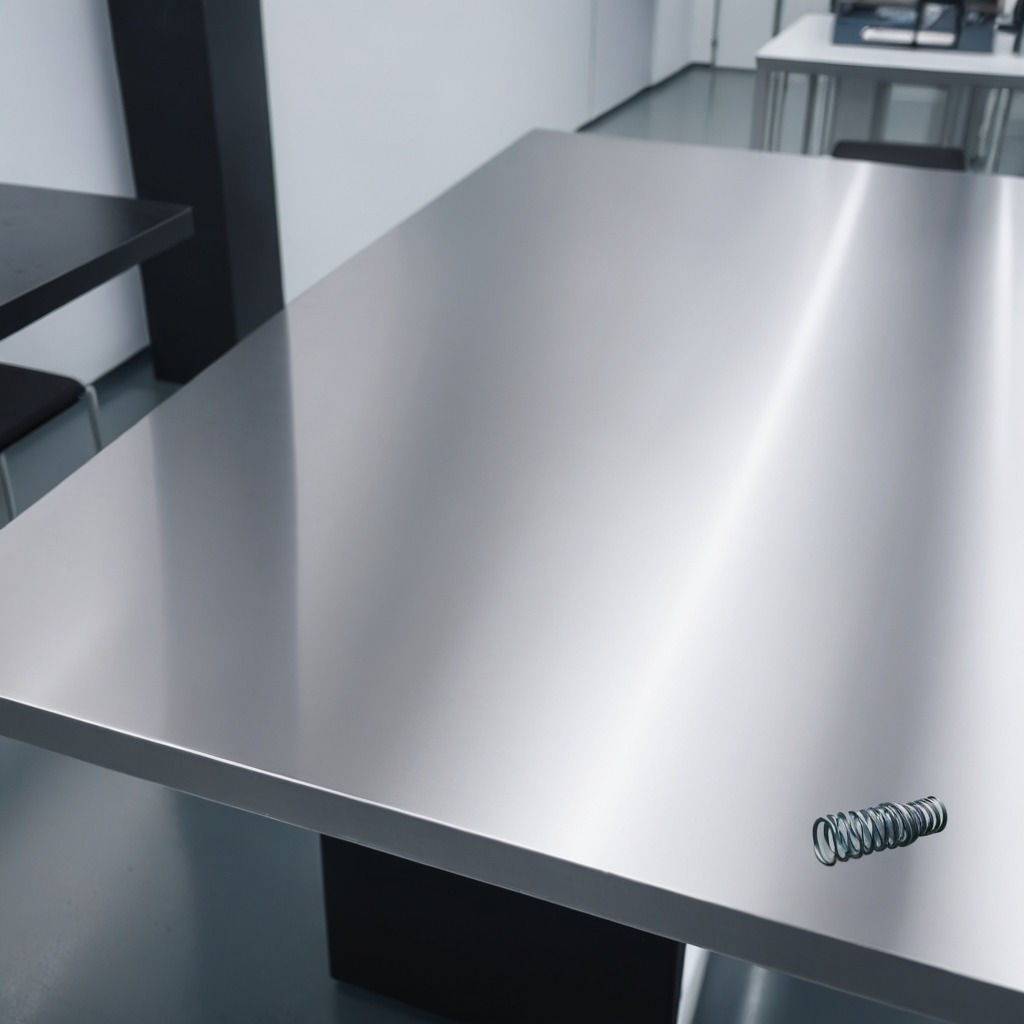
A coiled metal spring is lying on the stainless steel table in a high-end prototyping lab.